Current action and preconditions to check: trajectory_clear

Your task: For each precondition in the list above, predict whether it will hold at this action.

Consider the current scene as observed from the mobile robot's camera, and analyze the predicted future states of all dynamic agents (e.g., people, animals, vehicles, or any moving entities) within the NEXT SECOND.

IMPORTANT: Only answer "very likely" if you are absolutely certain—based on strong, clear evidence—that a dynamic agent will violate the precondition in the predicted future state. Do NOT answer "very likely" for unlikely, ambiguous, or low-probability risks.

Ask yourself for each precondition: Is there a high probability, with clear and convincing evidence, that the predicted future states of any dynamic agent will interfere with the predicted future state of the currently executing action within the NEXT SECOND, causing that precondition to fail?

Assess the risk level based on these predictions. Use "likely" or "very likely" if motions create a clear risk of interference.

Use "neutral" or "improbable" if agents are nearby but their predicted paths are clearly diverging or non-conflicting.

Failure Risk Categories: "very improbable", "improbable", "neutral", "likely", "very likely"

Answer Format: Output ONLY the probability_of_failure value from these categories: "very improbable", "improbable", "neutral", "likely", "very likely"

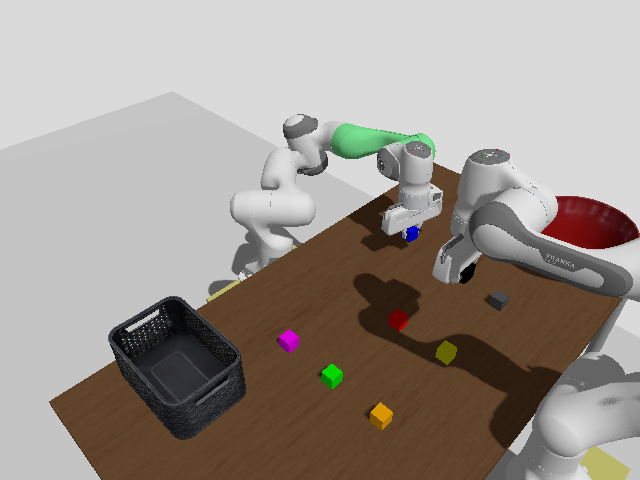

Answer: very improbable